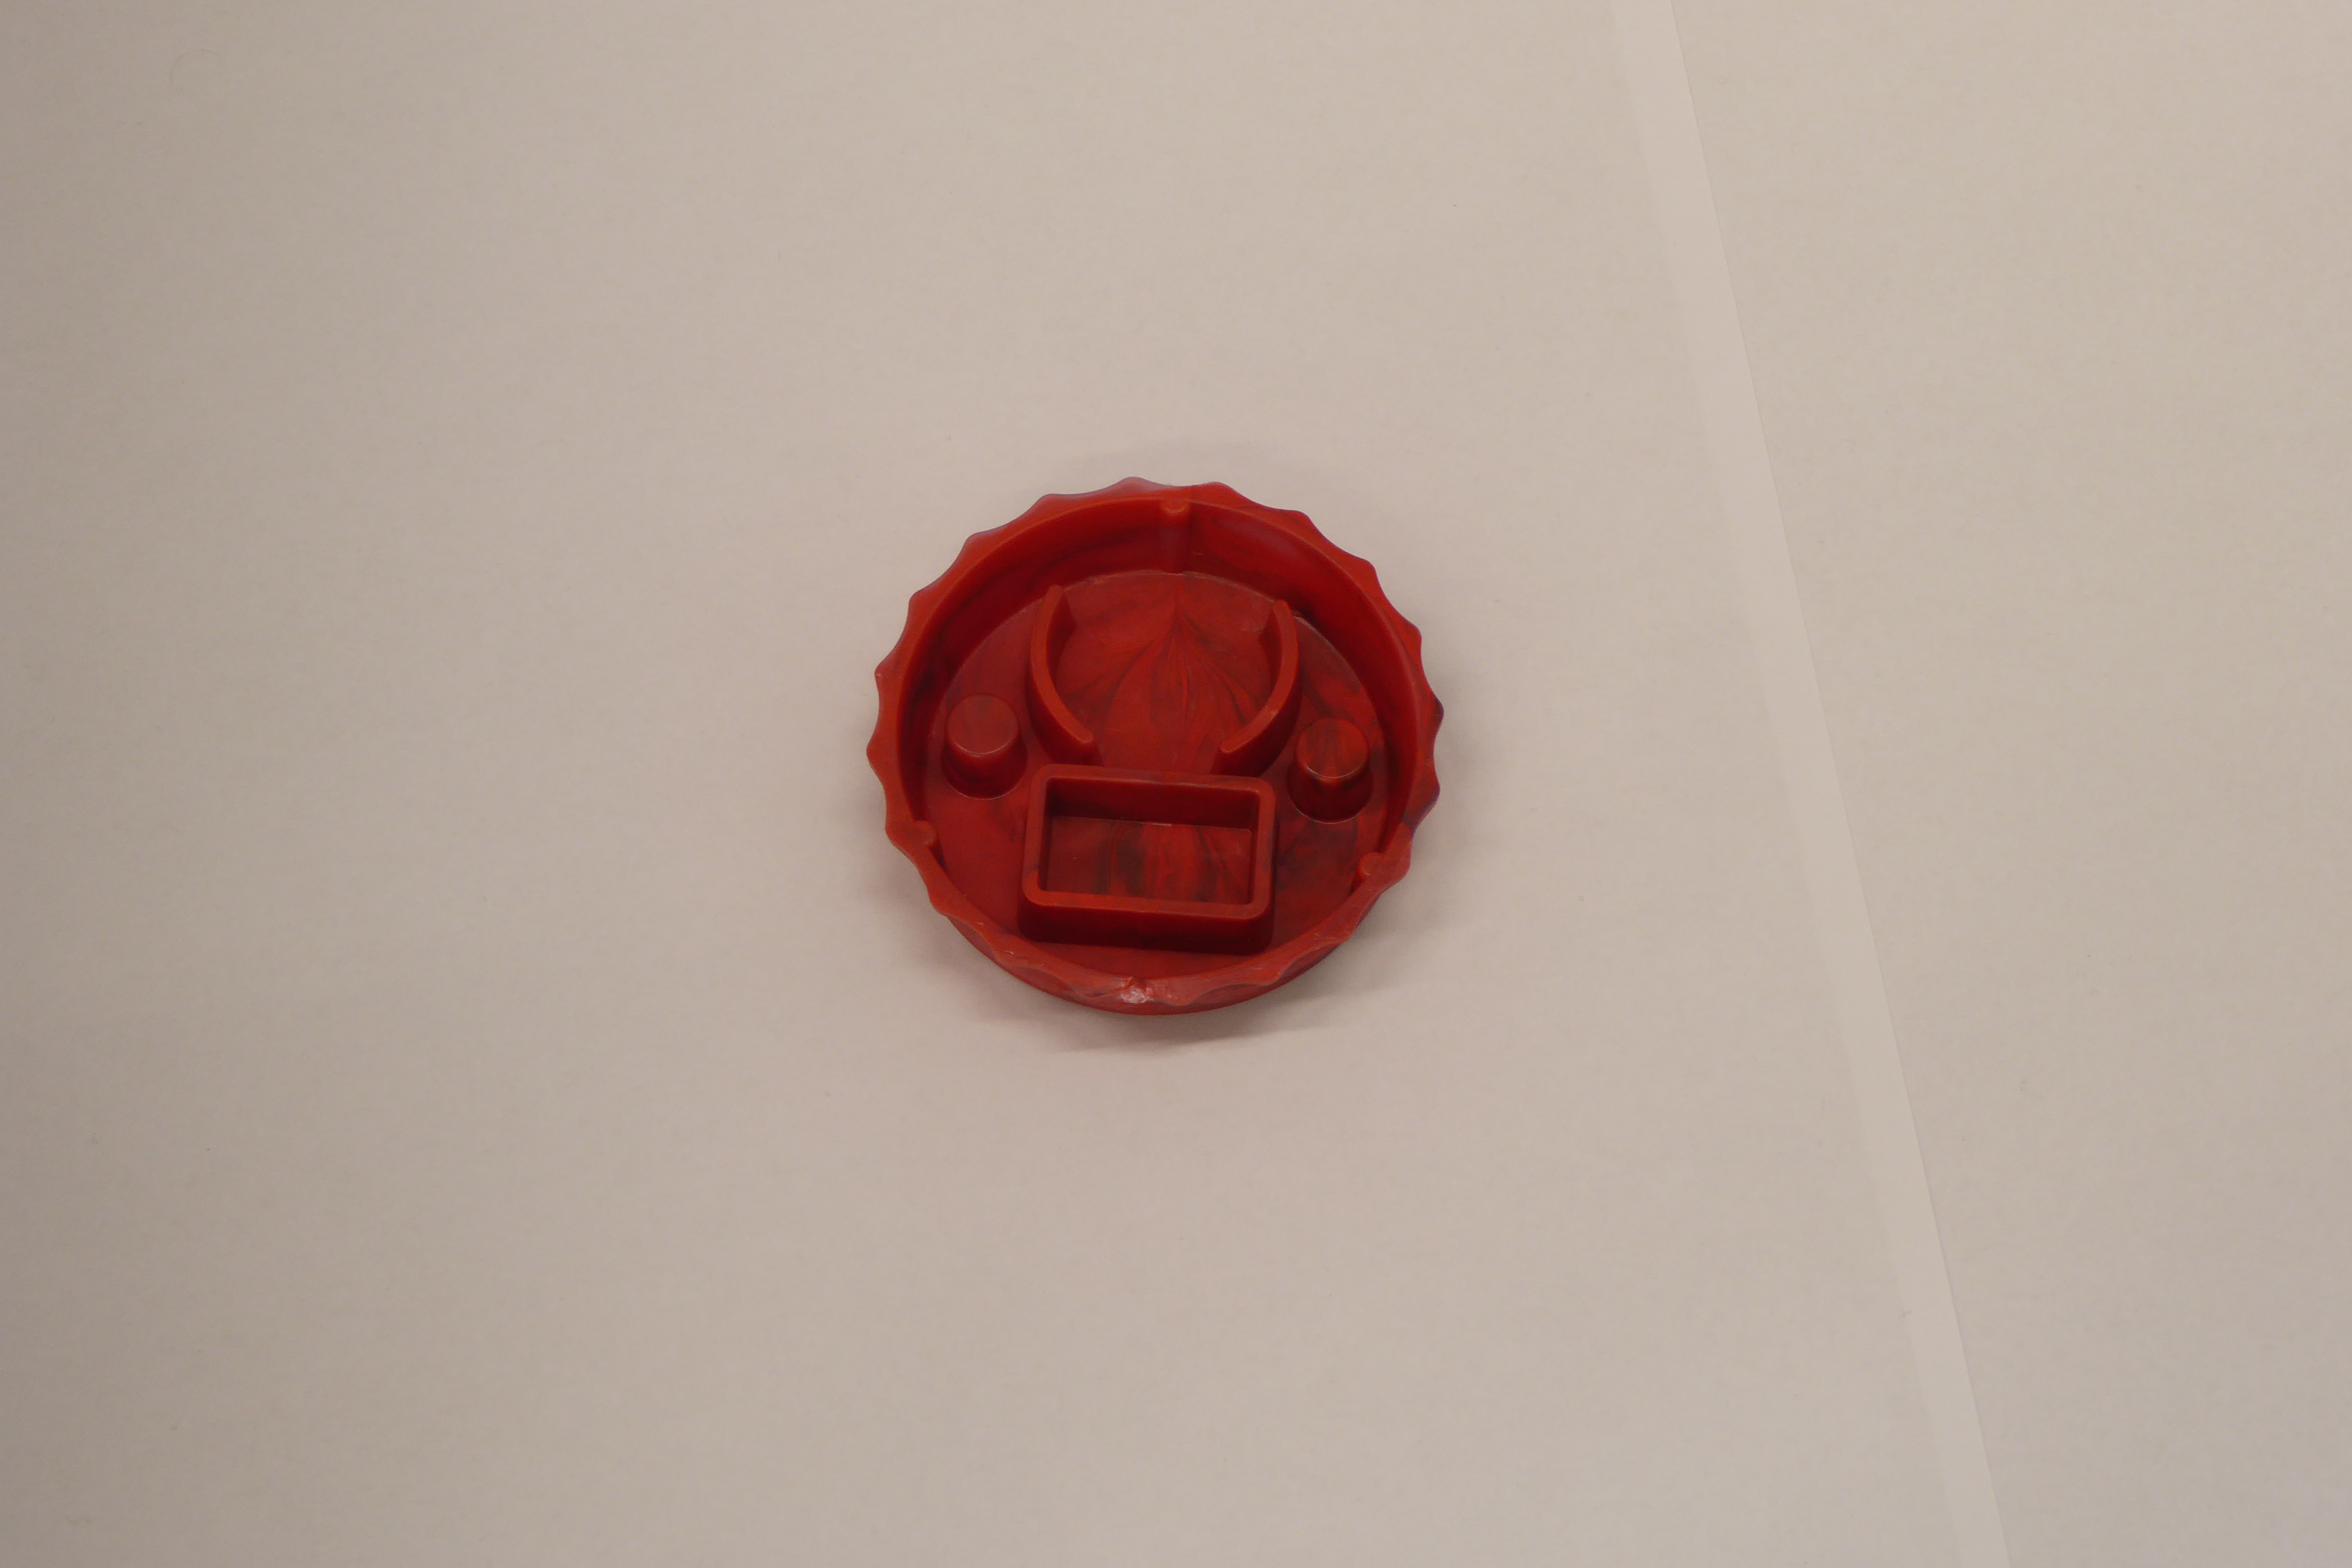
Label: Bottle Opener - Cover